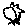
Label: sun